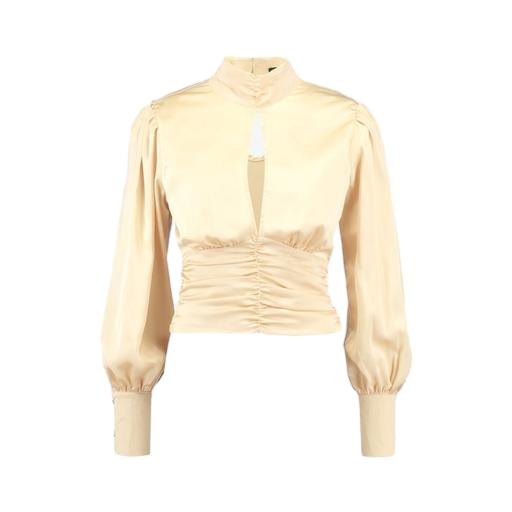
gold high-neck top, beige josephine long-sleeve top, high-neck blouse, white background